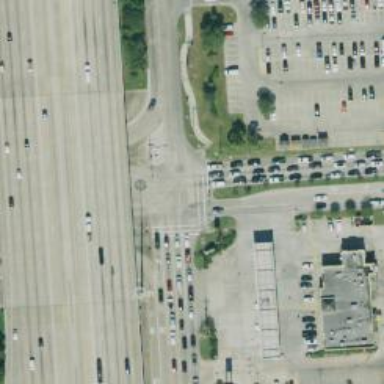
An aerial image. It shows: Secondary road with frontage access.